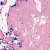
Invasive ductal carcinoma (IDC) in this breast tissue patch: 0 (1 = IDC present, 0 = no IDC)